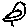
Label: bird